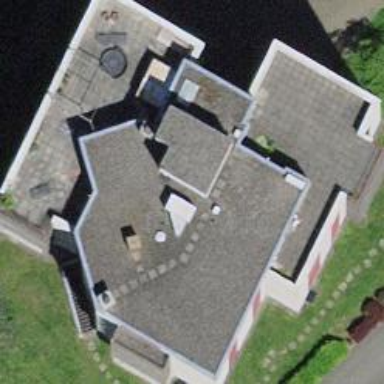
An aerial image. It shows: Apartment building with flat roof.